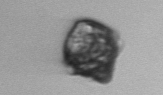
Label: Kryptoperidinium_triquetrum